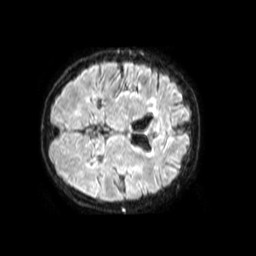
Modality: FLAIR
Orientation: axial
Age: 62
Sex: female
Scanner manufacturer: philips
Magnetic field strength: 1.5 T
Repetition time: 4.8 s
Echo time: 0.3438 s